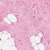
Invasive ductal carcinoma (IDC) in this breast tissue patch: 0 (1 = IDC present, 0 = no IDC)